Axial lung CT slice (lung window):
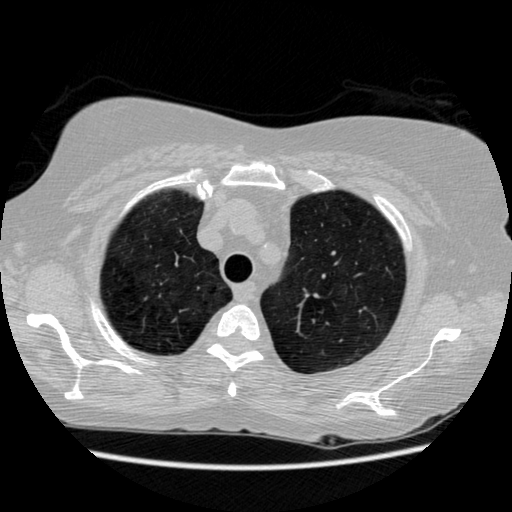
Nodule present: no